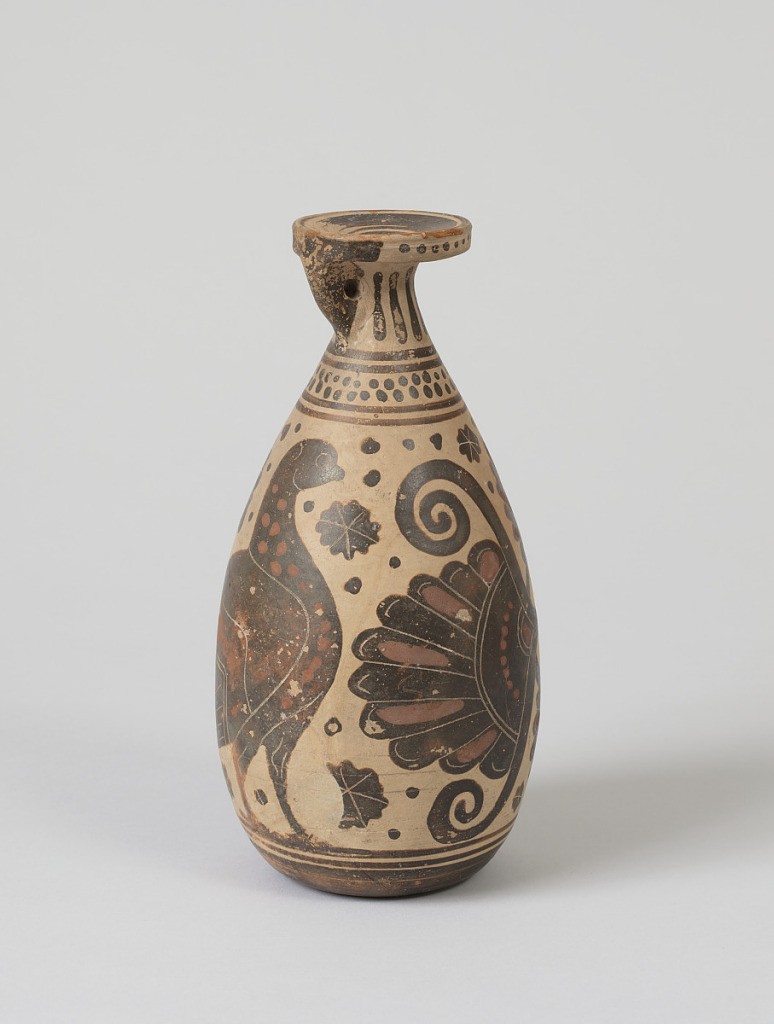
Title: Alabastron
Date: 1st half 6th century B.C
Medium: Terracotta with painted decoration
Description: Ovoid vessel with everted, slightly concave mouth on slender neck with ring as a connection point for string, allowing object to hang from hook. Surface decorated with band and lines at base, quatrefoil palmettes on front with dots and blob rosettes. Bird on back with different sized blob rosettes and dots.